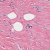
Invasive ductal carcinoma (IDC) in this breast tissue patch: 0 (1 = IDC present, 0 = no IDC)